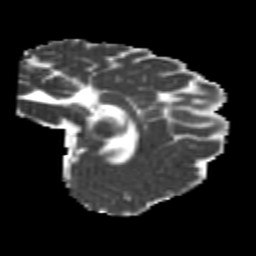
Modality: MD
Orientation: sagittal
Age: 24
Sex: female
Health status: healthy
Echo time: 0.074 s